Aerial crown-view tile of a tropical tree (Barro Colorado Island, Panama), acquired 20250414:
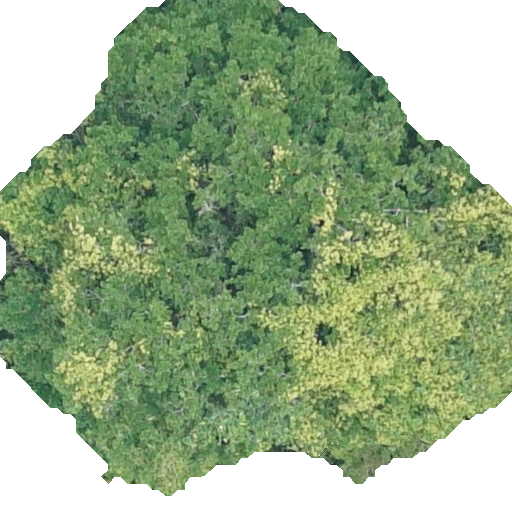
Species: Hieronyma alchorneoides
GBIF accepted scientific name: Hieronyma alchorneoides
Crown area: 283.196 m²